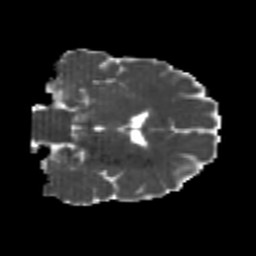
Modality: MD
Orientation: coronal
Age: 22
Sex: male
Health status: healthy
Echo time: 0.074 s